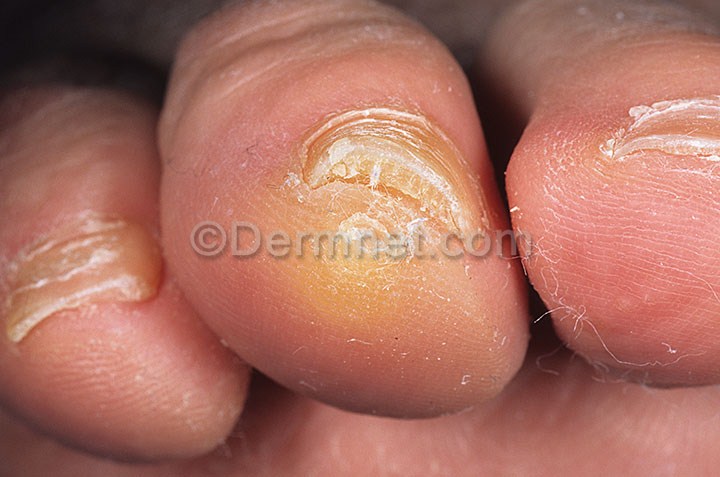
Disease: Warts Molluscum and other Viral Infections